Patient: sex M, age 31
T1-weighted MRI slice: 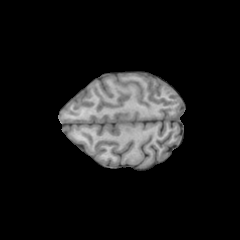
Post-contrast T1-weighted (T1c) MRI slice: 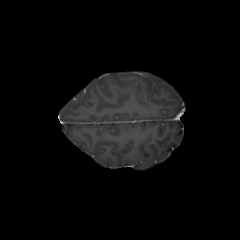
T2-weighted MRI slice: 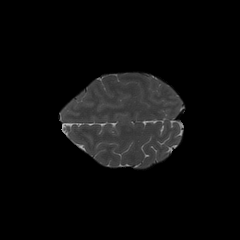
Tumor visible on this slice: no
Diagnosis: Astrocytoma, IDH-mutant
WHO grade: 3